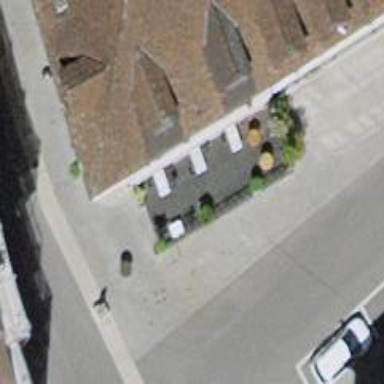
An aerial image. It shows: Pub.